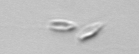
Label: Dinobryon